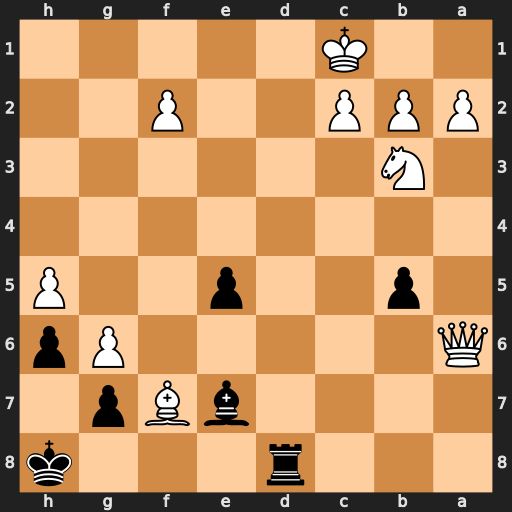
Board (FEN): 3r3k/4bBp1/Q5Pp/1p2p2P/8/1N6/PPP2P2/2K5
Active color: b
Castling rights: -
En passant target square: -
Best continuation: Bg5+ Nd2 Rxd2 c4 Rd6+ Kb1 Rxa6